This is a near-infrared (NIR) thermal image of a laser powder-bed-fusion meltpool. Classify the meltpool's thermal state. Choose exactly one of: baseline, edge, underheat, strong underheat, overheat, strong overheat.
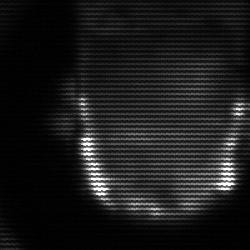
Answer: baseline